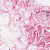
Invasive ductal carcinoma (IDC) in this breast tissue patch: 0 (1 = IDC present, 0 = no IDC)